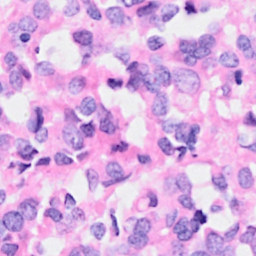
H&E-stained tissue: Breast